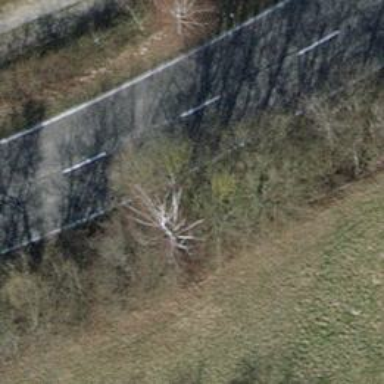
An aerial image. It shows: Hedge barrier.